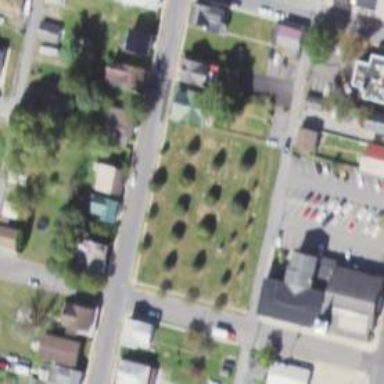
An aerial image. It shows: Cemetery.